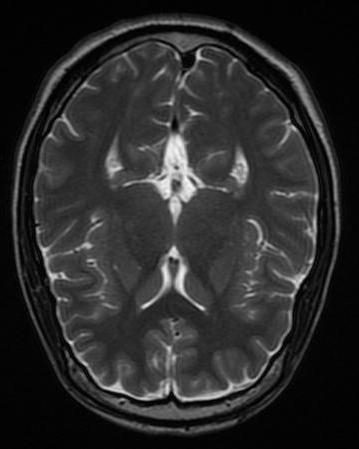
Label: notumor